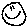
Label: smiley face